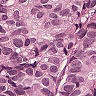
Metastatic tissue present: yes